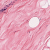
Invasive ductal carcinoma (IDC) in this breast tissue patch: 0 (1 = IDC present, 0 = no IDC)